Interaction volume radius: 10 \u00c5
Interaction volume height: 25 \u00c5
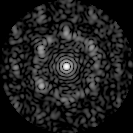
Disorder parameter: 0.6974